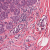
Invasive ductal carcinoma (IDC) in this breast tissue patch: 0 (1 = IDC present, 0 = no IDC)